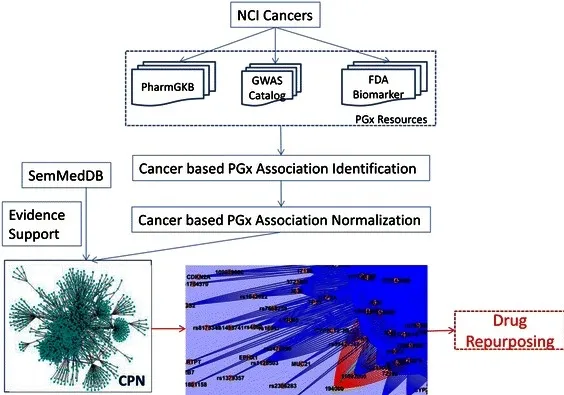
The architecture of the approach being used for the CPN construction.
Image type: pathology (immunostaining)